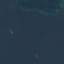
Land use / land cover: SeaLake